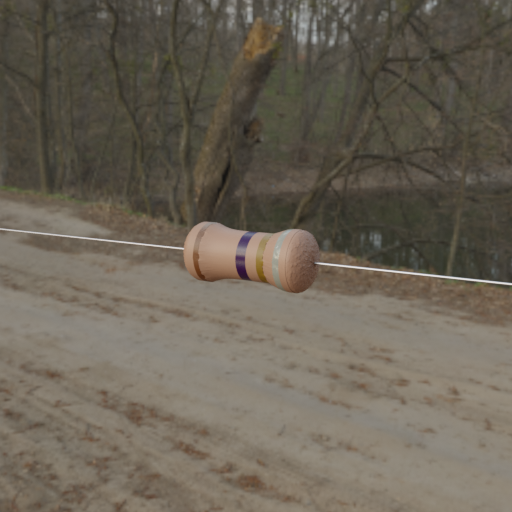
Resistor colour bands (in order): brown, black, brown, gray